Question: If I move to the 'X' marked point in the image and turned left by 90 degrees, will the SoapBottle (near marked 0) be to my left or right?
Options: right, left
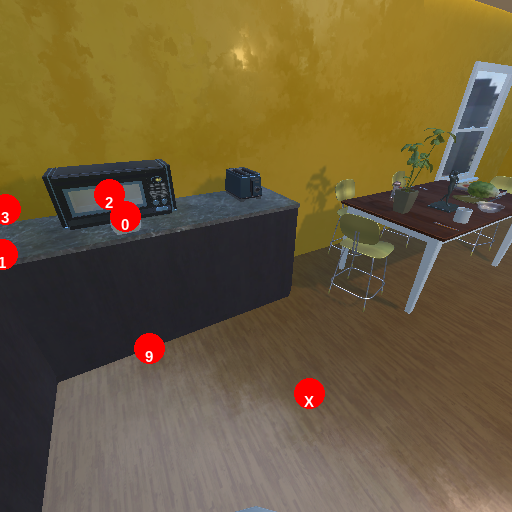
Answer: right